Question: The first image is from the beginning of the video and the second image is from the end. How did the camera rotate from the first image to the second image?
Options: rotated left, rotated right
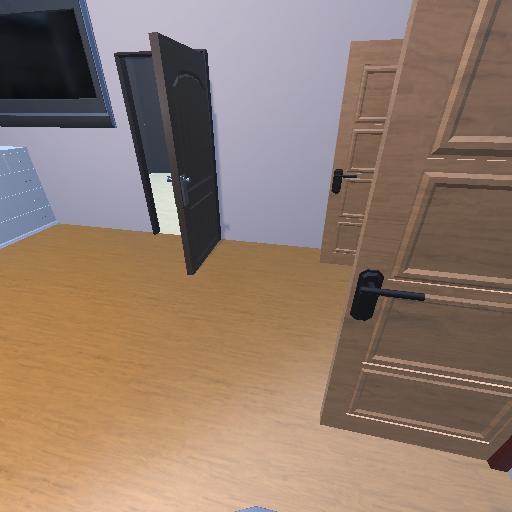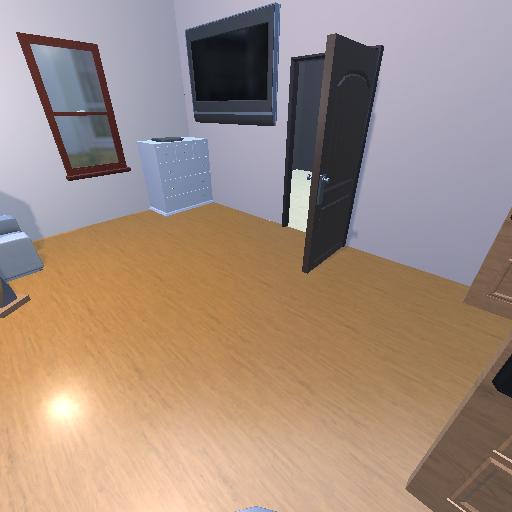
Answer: rotated left